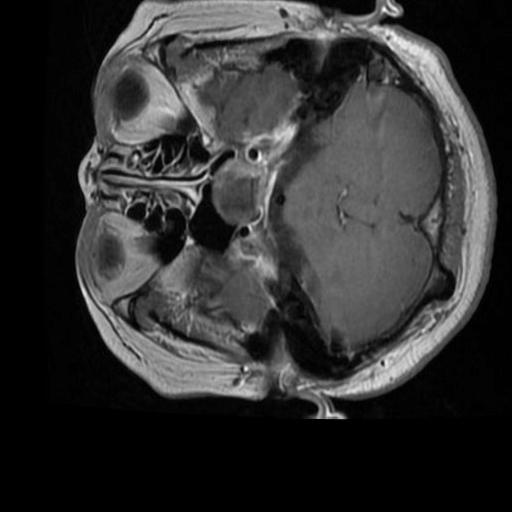
Label: brain_tumor